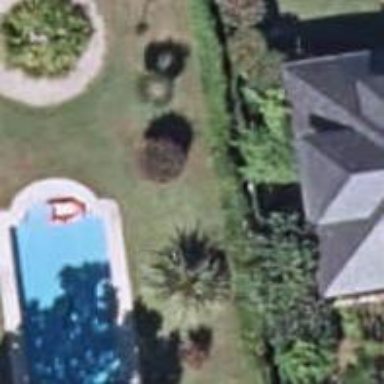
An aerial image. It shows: Swimming pool located in leisure land.